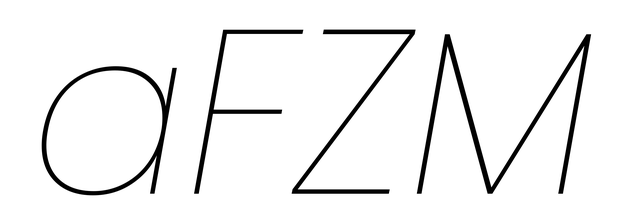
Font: Poppins-ThinItalic